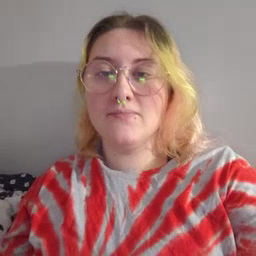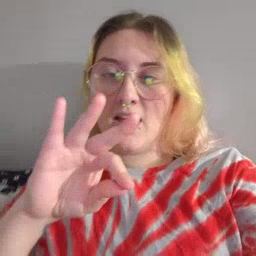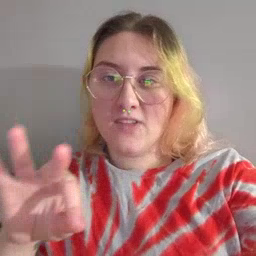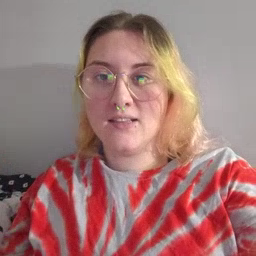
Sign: frenchfries